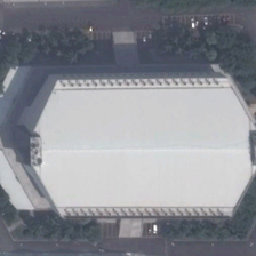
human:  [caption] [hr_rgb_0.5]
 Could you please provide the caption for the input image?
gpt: Hexagonal white buildings with trees surrounding circular roads.

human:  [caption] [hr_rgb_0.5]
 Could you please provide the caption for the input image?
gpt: the long hexagon center is surrounded by several trees .

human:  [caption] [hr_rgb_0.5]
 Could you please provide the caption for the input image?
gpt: a hexagon shaped center with white roof is surrounded by trees and roads .

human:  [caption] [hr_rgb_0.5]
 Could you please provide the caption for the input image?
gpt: A hexagonal white building surrounded by trees and a round road.

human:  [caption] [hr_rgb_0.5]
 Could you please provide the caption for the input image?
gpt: an almost rectangular center building is surrounded by some green trees and roads .